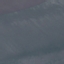
Land use / land cover class: SeaLake